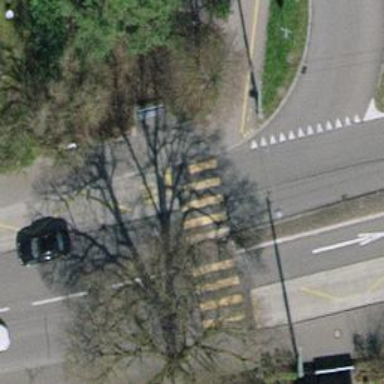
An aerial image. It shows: Traffic calming island.